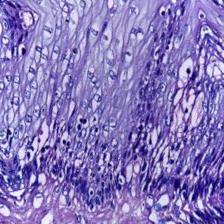
Diagnosis: Normal